Question: By 'standard format' I mean where the input and output nodes are in their own separate lines, with all other hidden nodes between them in the image. As you can see below, my input nodes are nodes 0,1,and 2, my output node is 3, my hidden nodes are 4 and 5. This is the best looking network graph I can get. I'm trying to avoid using keras because its been a huge pain trying to get it to work in anaconda.
I believe it would be easier if I knew the name of the type of graph that is 'standard format' for displaying neural networks.
Please let me know if there is a package that I missed that is made for performing this task.
Here is how I get the network to display now:

code for graph:
'''
import networkx as nx
G = nx.MultiDiGraph()
ed = N2.dna.get_conns(weight=True)
G.add_weighted_edges_from(ed)
nx.draw_planar(G,with_labels=True,font_weight='bold')
ed
Out[32]:
[[0, 3, -1],
[1, 3, -1],
[2, 3, -1],
[0, 4, -1],
[4, 5, -1],
[5, 3, 100],
[2, 4, 10]]
'''
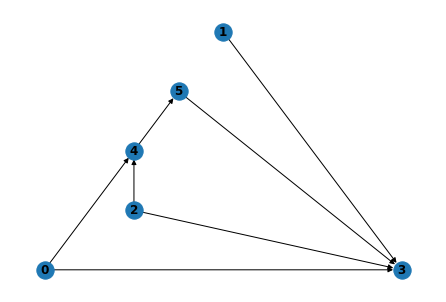
Answer: Wish i understand you right.
Possible solution:
'''
import networkx as nx
from networkx.drawing.nx_agraph import graphviz_layout
G = nx.DiGraph()
ed = [[0, 4, -1],
[0, 5, -1],
[1, 4, -1],
[1, 5, -1],
[2, 4, -1],
[2, 5, 10],
[4, 3, -1],
[5, 3, 100]]
G.add_weighted_edges_from(ed)
pos = graphviz_layout(G, prog='dot', args="-Grankdir=LR")
nx.draw(G,with_labels=True,pos=pos, font_weight='bold')
'''
<URL>